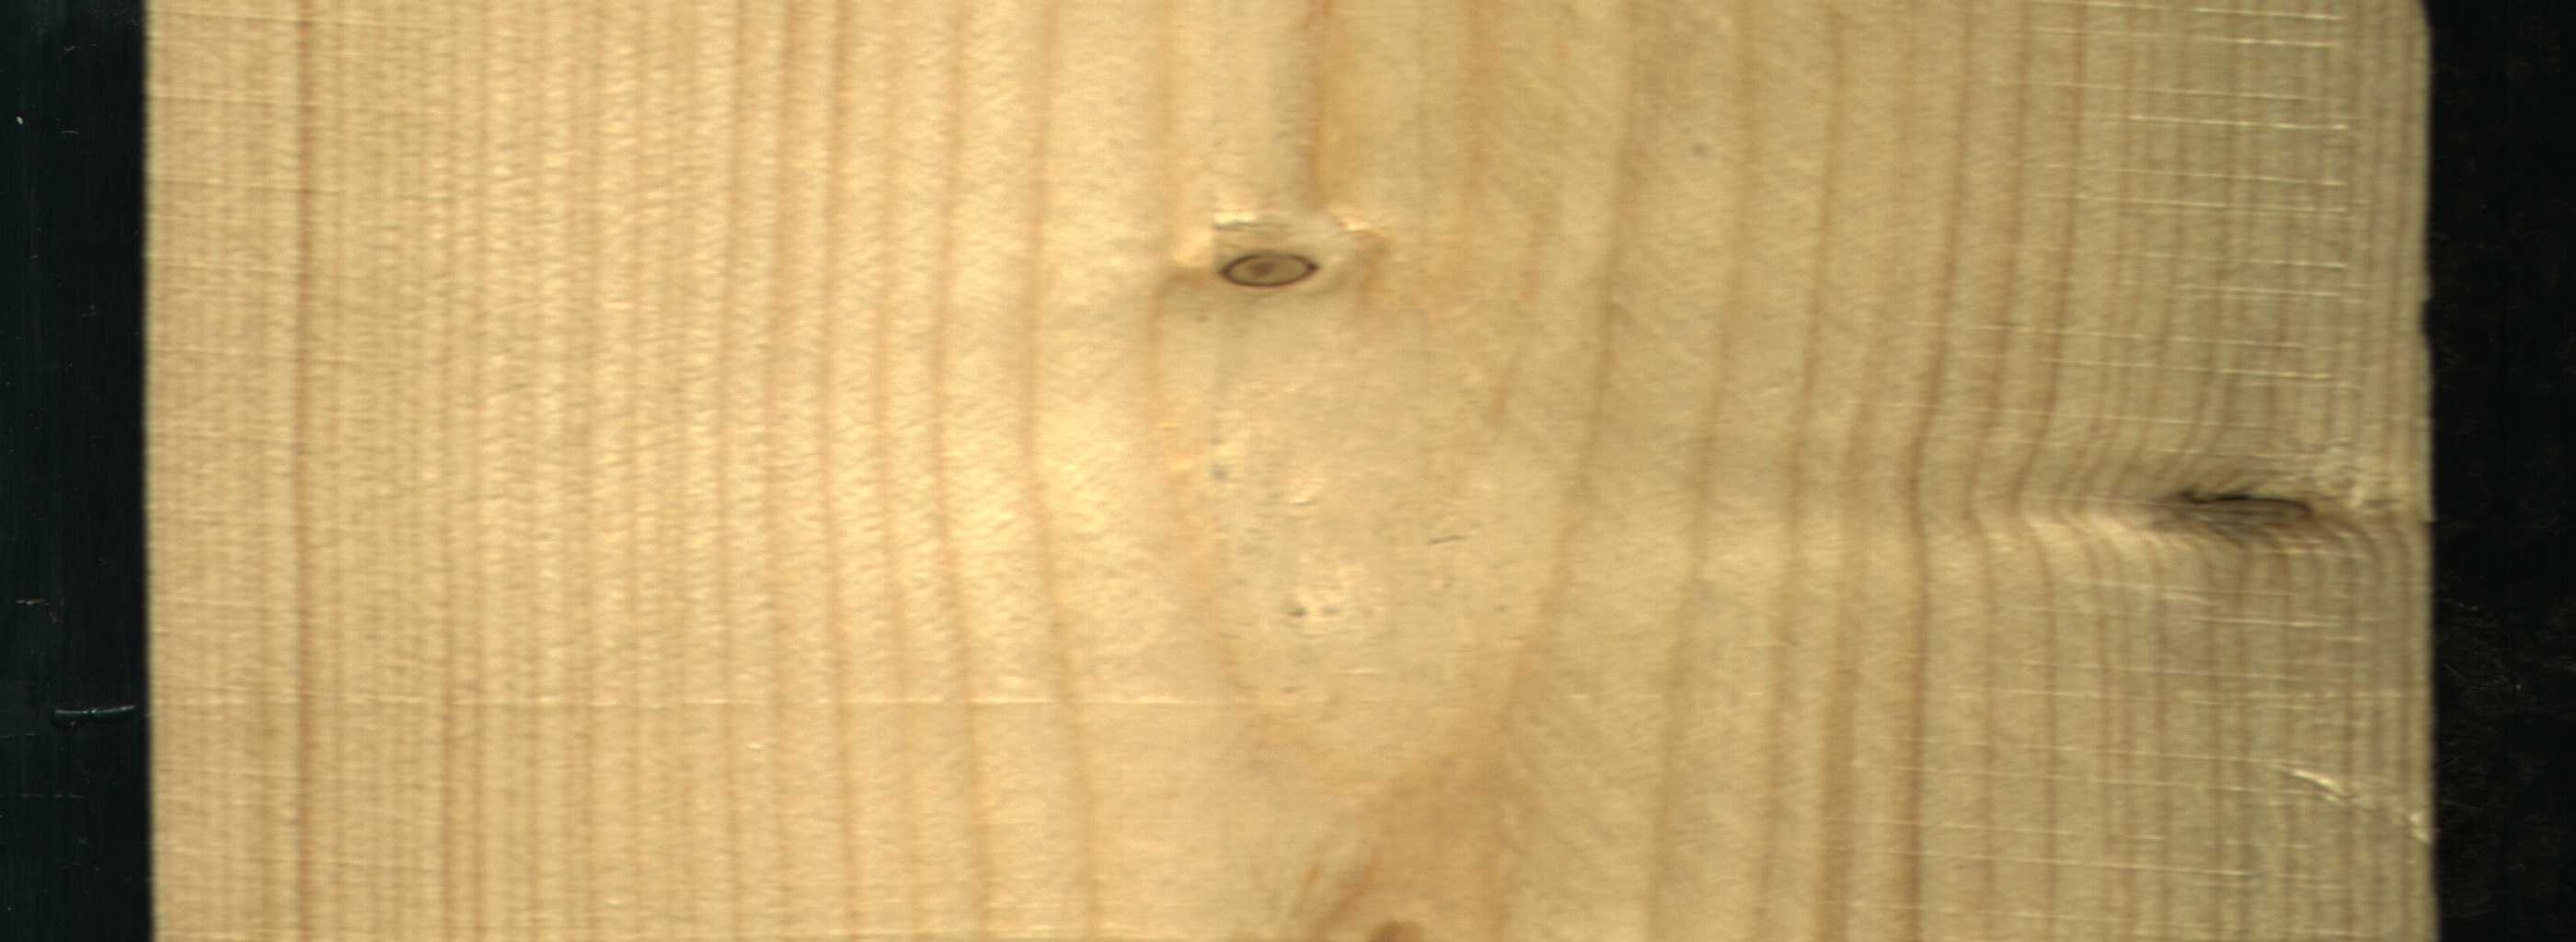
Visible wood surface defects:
Live_Knot
Live_Knot